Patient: sex F, age 33
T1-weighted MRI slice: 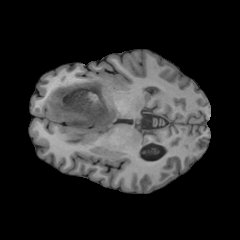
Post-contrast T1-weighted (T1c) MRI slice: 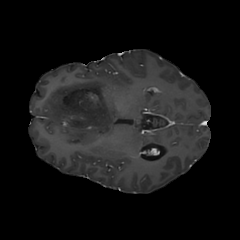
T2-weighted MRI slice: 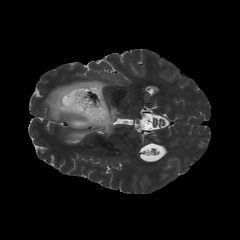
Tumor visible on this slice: yes
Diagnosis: Astrocytoma, IDH-mutant
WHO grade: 4